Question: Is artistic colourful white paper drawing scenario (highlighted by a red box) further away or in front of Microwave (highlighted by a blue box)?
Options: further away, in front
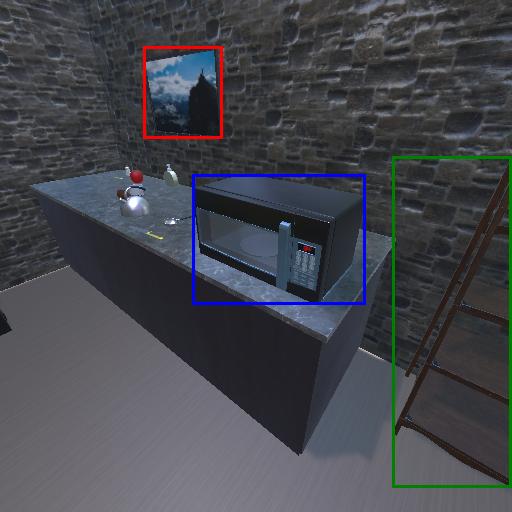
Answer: further away